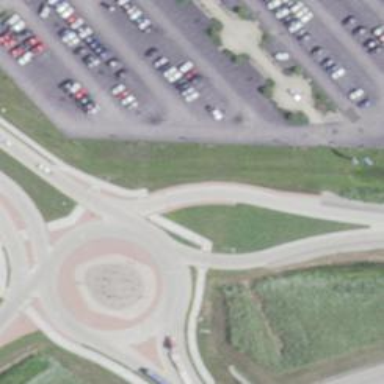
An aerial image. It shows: Roundabout at primary highway.